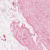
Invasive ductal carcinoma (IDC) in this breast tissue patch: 0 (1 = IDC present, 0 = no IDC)